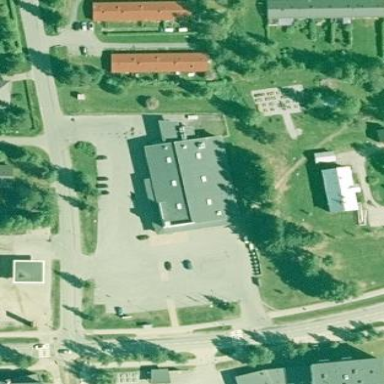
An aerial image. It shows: Supermarket building.